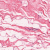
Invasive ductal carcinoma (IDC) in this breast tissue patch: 0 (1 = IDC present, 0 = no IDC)